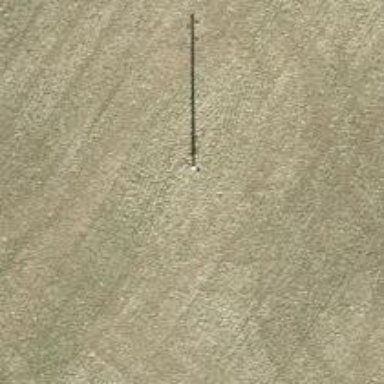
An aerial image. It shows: Power pole.